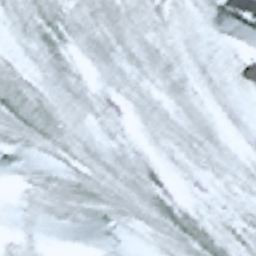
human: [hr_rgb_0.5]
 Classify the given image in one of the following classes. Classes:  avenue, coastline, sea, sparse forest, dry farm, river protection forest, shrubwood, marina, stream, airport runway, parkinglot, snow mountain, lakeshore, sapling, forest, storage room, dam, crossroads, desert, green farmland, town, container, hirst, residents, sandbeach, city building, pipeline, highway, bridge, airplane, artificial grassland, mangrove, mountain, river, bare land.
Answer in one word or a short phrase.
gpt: snow mountain